Question: I am creating a widget but when I run it I get this error in the console:
'''
[2013-10-05 22:02:56 - AwesomeFileBuilderWidget] ------------------------------
[2013-10-05 22:02:56 - AwesomeFileBuilderWidget] Android Launch!
[2013-10-05 22:02:56 - AwesomeFileBuilderWidget] adb is running normally.
[2013-10-05 22:02:56 - AwesomeFileBuilderWidget] No Launcher activity found!
[2013-10-05 22:02:56 - AwesomeFileBuilderWidget] The launch will only sync the application package on the device!
[2013-10-05 22:02:56 - AwesomeFileBuilderWidget] Performing sync
[2013-10-05 22:02:56 - AwesomeFileBuilderWidget] Automatic Target Mode: Unable to detect device compatibility. Please select a target device.
[2013-10-05 22:03:00 - AwesomeFileBuilderWidget] Uploading AwesomeFileBuilderWidget.apk onto device 'HT18YMA05067'
[2013-10-05 22:03:00 - AwesomeFileBuilderWidget] Installing AwesomeFileBuilderWidget.apk...
[2013-10-05 22:03:04 - AwesomeFileBuilderWidget] Success!
[2013-10-05 22:03:04 - AwesomeFileBuilderWidget] \AwesomeFileBuilderWidgetin\AwesomeFileBuilderWidget.apk installed on device
[2013-10-05 22:03:04 - AwesomeFileBuilderWidget] Done!
'''
But the widget installs fine on my device and shows up in the Widget selection screen.
The second error occurs when I try to put my widget on the homescreen. I get this error in LogCat:
'''
10-05 21:51:45.485: D/AndroidRuntime(3557): Shutting down VM
10-05 21:51:45.485: W/dalvikvm(3557): threadid=1: thread exiting with uncaught exception (group=0x4001d5a0)
10-05 21:51:45.505: E/AndroidRuntime(3557): FATAL EXCEPTION: main
10-05 21:51:45.505: E/AndroidRuntime(3557): java.lang.RuntimeException: Unable to instantiate activity ComponentInfo{com.example.awesomefilebuilderwidget/com.example.awesomefilebuilderwidget.WidgetConfig}: java.lang.ClassNotFoundException: com.example.awesomefilebuilderwidget.WidgetConfig in loader dalvik.system.PathClassLoader[/data/app/com.example.awesomefilebuilderwidget-1.apk]
10-05 21:51:45.505: E/AndroidRuntime(3557): at android.app.ActivityThread.performLaunchActivity(ActivityThread.java:1746)
10-05 21:51:45.505: E/AndroidRuntime(3557): at android.app.ActivityThread.handleLaunchActivity (ActivityThread.java:1854)
10-05 21:51:45.505: E/AndroidRuntime(3557): at android.app.ActivityThread.access$1500(ActivityThread.java:135)
10-05 21:51:45.505: E/AndroidRuntime(3557): at android.app.ActivityThread$H.handleMessage(ActivityThread.java:1041)
10-05 21:51:45.505: E/AndroidRuntime(3557): at android.os.Handler.dispatchMessage(Handler.java:99)
10-05 21:51:45.505: E/AndroidRuntime(3557): at android.os.Looper.loop(Looper.java:150)
10-05 21:51:45.505: E/AndroidRuntime(3557): at android.app.ActivityThread.main(ActivityThread.java:4333)
10-05 21:51:45.505: E/AndroidRuntime(3557): at java.lang.reflect.Method.invokeNative(Native Method)
10-05 21:51:45.505: E/AndroidRuntime(3557): at java.lang.reflect.Method.invoke(Method.java:507)
10-05 21:51:45.505: E/AndroidRuntime(3557): at com.android.internal.os.ZygoteInit$MethodAndArgsCaller.run(ZygoteInit.java:839)
10-05 21:51:45.505: E/AndroidRuntime(3557): at com.android.internal.os.ZygoteInit.main(ZygoteInit.java:597)
10-05 21:51:45.505: E/AndroidRuntime(3557): at dalvik.system.NativeStart.main(Native Method)
10-05 21:51:45.505: E/AndroidRuntime(3557): Caused by: java.lang.ClassNotFoundException: com.example.awesomefilebuilderwidget.WidgetConfig in loader dalvik.system.PathClassLoader[/data/app/com.example.awesomefilebuilderwidget-1.apk]
10-05 21:51:45.505: E/AndroidRuntime(3557): at dalvik.system.PathClassLoader.findClass(PathClassLoader.java:240)
10-05 21:51:45.505: E/AndroidRuntime(3557): at java.lang.ClassLoader.loadClass(ClassLoader.java:551)
10-05 21:51:45.505: E/AndroidRuntime(3557): at java.lang.ClassLoader.loadClass(ClassLoader.java:511)
10-05 21:51:45.505: E/AndroidRuntime(3557): at android.app.Instrumentation.newActivity(Instrumentation.java:1040)
10-05 21:51:45.505: E/AndroidRuntime(3557): at android.app.ActivityThread.performLaunchActivity(ActivityThread.java:1738)
10-05 21:51:45.505: E/AndroidRuntime(3557): ... 11 more
'''
Here is my Manifest:
'''
<manifest xmlns:android="http://schemas.android.com/apk/res/android"
package="com.example.awesomefilebuilderwidget"
android:versionCode="1"
android:versionName="1.0" >
<uses-sdk
android:minSdkVersion="8"
android:targetSdkVersion="18" />
<application
android:allowBackup="true"
android:icon="@drawable/ic_launcher"
android:label="@string/app_name"
android:theme="@style/AppTheme" >
<receiver android:name=".AFBWidget" android:label="@string/app_name">
<intent-filter>
<action android:name="android.appwidget.action.APPWIDGET_UPDATE"/>
</intent-filter>
<meta-data android:name="android.appwidget.provider"
android:resource="@xml/widget_stuff"/>
</receiver>
<activity android:name=".WidgetConfig" android:label="@string/app_name">
<intent-filter>
<action android:name="android.appwidget.action.APPWIDGET_CONFIGURE"/>
<category android:name="android.intent.category.LAUNCHER" />
</intent-filter>
</activity>
<activity android:name=".AFBWidget" android:label="@string/app_name"/>
</application>
</manifest>
'''
I have made sure I have checked all the boxes in the Order and Export section. I have also made sure that my AFBWidget and WidgetConfig classes are in src. (Please note that the actual widget configuration is in the correct xml location, the WidgetConfig.java is something else)
What is the issue?
Updated LogCat:
'''
10-05 22:47:40.628: D/AndroidRuntime(4113): Shutting down VM
10-05 22:47:40.628: W/dalvikvm(4113): threadid=1: thread exiting with uncaught exception (group=0x4001d5a0)
10-05 22:47:40.638: E/AndroidRuntime(4113): FATAL EXCEPTION: main
10-05 22:47:40.638: E/AndroidRuntime(4113): java.lang.RuntimeException: Unable to instantiate activity ComponentInfo{com.example.awesomefilebuilderwidget/com.example.awesomefilebuilderwidget.WidgetConfig}: java.lang.ClassNotFoundException: com.example.awesomefilebuilderwidget.WidgetConfig in loader dalvik.system.PathClassLoader[/data/app/com.example.awesomefilebuilderwidget-1.apk]
10-05 22:47:40.638: E/AndroidRuntime(4113): at android.app.ActivityThread.performLaunchActivity(ActivityThread.java:1746)
10-05 22:47:40.638: E/AndroidRuntime(4113): at android.app.ActivityThread.handleLaunchActivity(ActivityThread.java:1854)
10-05 22:47:40.638: E/AndroidRuntime(4113): at android.app.ActivityThread.access$1500(ActivityThread.java:135)
10-05 22:47:40.638: E/AndroidRuntime(4113): at android.app.ActivityThread$H.handleMessage(ActivityThread.java:1041)
10-05 22:47:40.638: E/AndroidRuntime(4113): at android.os.Handler.dispatchMessage(Handler.java:99)
10-05 22:47:40.638: E/AndroidRuntime(4113): at android.os.Looper.loop(Looper.java:150)
10-05 22:47:40.638: E/AndroidRuntime(4113): at android.app.ActivityThread.main(ActivityThread.java:4333)
10-05 22:47:40.638: E/AndroidRuntime(4113): at java.lang.reflect.Method.invokeNative(Native Method)
10-05 22:47:40.638: E/AndroidRuntime(4113): at java.lang.reflect.Method.invoke(Method.java:507)
10-05 22:47:40.638: E/AndroidRuntime(4113): at com.android.internal.os.ZygoteInit$MethodAndArgsCaller.run(ZygoteInit.java:839)
10-05 22:47:40.638: E/AndroidRuntime(4113): at com.android.internal.os.ZygoteInit.main(ZygoteInit.java:597)
10-05 22:47:40.638: E/AndroidRuntime(4113): at dalvik.system.NativeStart.main(Native Method)
10-05 22:47:40.638: E/AndroidRuntime(4113): Caused by: java.lang.ClassNotFoundException: com.example.awesomefilebuilderwidget.WidgetConfig in loader dalvik.system.PathClassLoader[/data/app/com.example.awesomefilebuilderwidget-1.apk]
10-05 22:47:40.638: E/AndroidRuntime(4113): at dalvik.system.PathClassLoader.findClass(PathClassLoader.java:240)
10-05 22:47:40.638: E/AndroidRuntime(4113): at java.lang.ClassLoader.loadClass(ClassLoader.java:551)
10-05 22:47:40.638: E/AndroidRuntime(4113): at java.lang.ClassLoader.loadClass(ClassLoader.java:511)
10-05 22:47:40.638: E/AndroidRuntime(4113): at android.app.Instrumentation.newActivity(Instrumentation.java:1040)
10-05 22:47:40.638: E/AndroidRuntime(4113): at android.app.ActivityThread.performLaunchActivity(ActivityThread.java:1738)
10-05 22:47:40.638: E/AndroidRuntime(4113): ... 11 more
'''
ADDED CLASSES AND XML FILES:
AFBWidget.java:
'''
import java.util.Random;
import com.example.awesomefilebuilderwidget.R;
import android.appwidget.AppWidgetManager;
import android.appwidget.AppWidgetProvider;
import android.content.Context;
import android.widget.RemoteViews;
import android.widget.Toast;
public class AFBWidget extends AppWidgetProvider{
@Override
public void onUpdate(Context context, AppWidgetManager appWidgetManager,
int[] appWidgetIds) {
// TODO Auto-generated method stub
super.onUpdate(context, appWidgetManager, appWidgetIds);
Random r = new Random();
int randomInt = r.nextInt(<PHONE>);
String rand = String.valueOf(randomInt);
final int N = appWidgetIds.length;
for (int i = 0; i < N; i++){
int awID = appWidgetIds[i];
RemoteViews v = new RemoteViews(context.getPackageName(), R.layout.widget);
v.setTextViewText(R.id.tvwidgetUpdate, rand);
appWidgetManager.updateAppWidget(awID, v);
}
}
'''
WidgetConfig.java:
'''
import android.app.Activity;
import android.app.PendingIntent;
import android.appwidget.AppWidgetManager;
import android.content.Context;
import android.content.Intent;
import android.os.Bundle;
import android.view.View;
import android.view.View.OnClickListener;
import android.widget.Button;
import android.widget.EditText;
import android.widget.RemoteViews;
import com.example.awesomefilebuilderwidget.R;
public class WidgetConfig extends Activity implements OnClickListener{
EditText info;
AppWidgetManager awm;
Context c;
int awID;
@Override
protected void onCreate(Bundle savedInstanceState) {
// TODO Auto-generated method stub
super.onCreate(savedInstanceState);
setContentView(R.layout.widgetconfig);
Button b = (Button)findViewById(R.id.bwidgetconfig);
b.setOnClickListener(this);
c = WidgetConfig.this;
info = (EditText)findViewById(R.id.etwidgetconfig);
//Getting info about the widget that launched this Activity
Intent i = getIntent();
Bundle extras = i.getExtras();
if (extras != null){
awID = extras.getInt(AppWidgetManager.EXTRA_APPWIDGET_ID,
AppWidgetManager.INVALID_APPWIDGET_ID
);
}else{
finish();
}
awm = AppWidgetManager.getInstance(c);
}
@Override
public void onClick(View v) {
// TODO Auto-generated method stub
String e = info.getText().toString();
RemoteViews views = new RemoteViews(c.getPackageName(), R.layout.widget);
views.setTextViewText(R.id.tvConfigInput, e);
Intent in = new Intent(c, WidgetConfig.class);
PendingIntent pi = PendingIntent.getActivity(c, 0, in, 0);
views.setOnClickPendingIntent(R.id.bwidgetOpen, pi);
awm.updateAppWidget(awID, views);
Intent result = new Intent();
result.putExtra(AppWidgetManager.EXTRA_APPWIDGET_ID, awID);
setResult(RESULT_OK, result);
finish();
}
}
'''
Widget.xml:
'''
<?xml version="1.0" encoding="utf-8"?>
<LinearLayout xmlns:android="http://schemas.android.com/apk/res/android"
android:layout_width="match_parent"
android:layout_height="match_parent"
android:orientation="vertical" >
<TextView
android:id="@+id/tvConfigInput"
android:layout_width="wrap_content"
android:layout_height="wrap_content"
android:text="TextView" />
<Button
android:id="@+id/bwidgetOpen"
android:layout_width="wrap_content"
android:layout_height="wrap_content"
android:text="Button" />
<TextView
android:id="@+id/tvwidgetUpdate"
android:layout_width="wrap_content"
android:layout_height="wrap_content"
android:text="TextView" />
</LinearLayout>
'''
WidgetConfig.xml:
'''
<?xml version="1.0" encoding="utf-8"?>
<LinearLayout xmlns:android="http://schemas.android.com/apk/res/android"
android:layout_width="match_parent"
android:layout_height="match_parent"
android:orientation="vertical" >
<EditText
android:id="@+id/etwidgetconfig"
android:layout_width="match_parent"
android:layout_height="wrap_content"
android:ems="10"
android:hint="@string/user_input_application_name">
<requestFocus />
</EditText>
<Button
android:id="@+id/bwidgetconfig"
android:layout_width="match_parent"
android:layout_height="wrap_content"
android:text="@string/ok" />
</LinearLayout>
'''
App Widget Provider (app_stuff.xml):

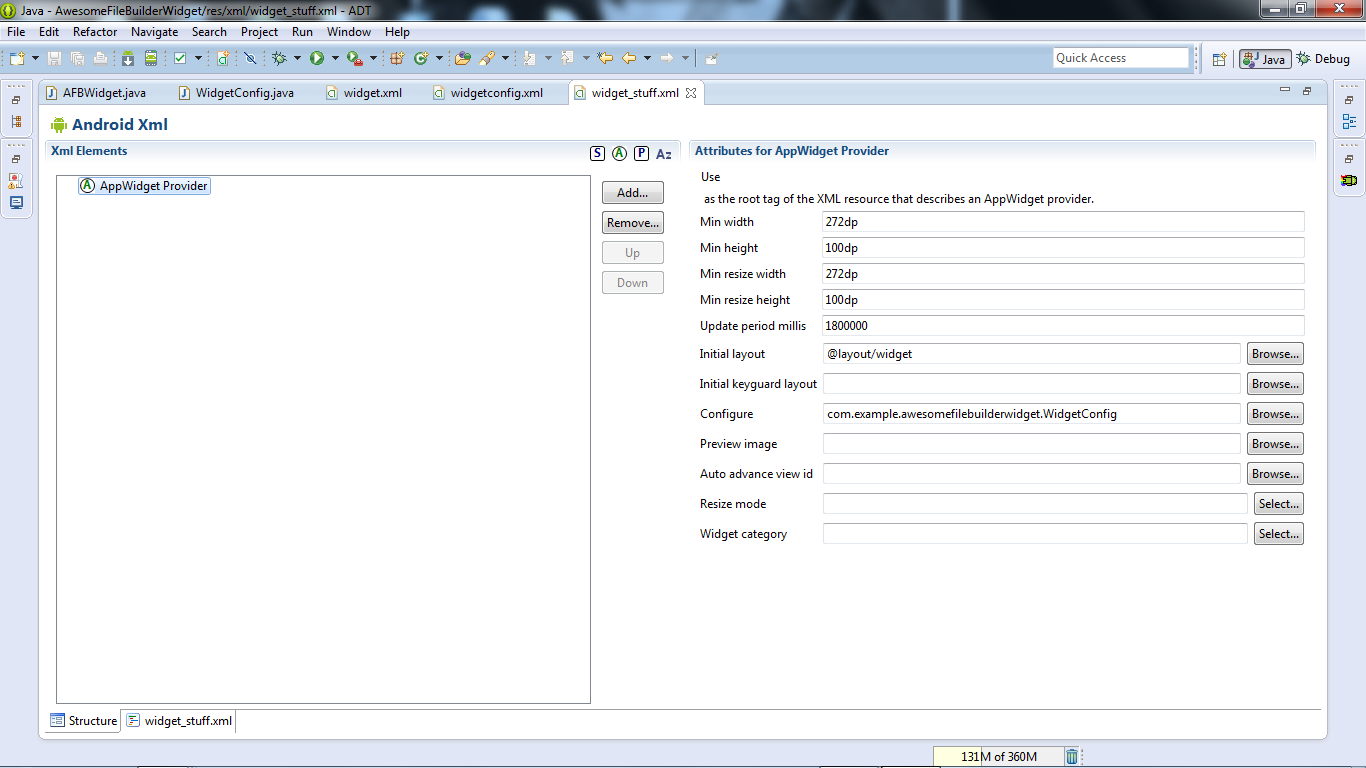
Answer: I FINALLY FIXED IT AFTER 3 DAYS! Ok, so it was indeed because my two java classes were in a default package. So to fix that, since my classes were being accessed via a different package, I created a new package that was my app (com.example.awesomefilebuilderwidget) and then moved the classes into there and now it works with no problemos! :DD Thanks for all you've done I really do apperciate it! - user1628978